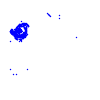
Particle: kaon